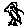
Label: bird